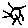
Label: sun